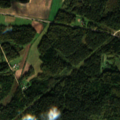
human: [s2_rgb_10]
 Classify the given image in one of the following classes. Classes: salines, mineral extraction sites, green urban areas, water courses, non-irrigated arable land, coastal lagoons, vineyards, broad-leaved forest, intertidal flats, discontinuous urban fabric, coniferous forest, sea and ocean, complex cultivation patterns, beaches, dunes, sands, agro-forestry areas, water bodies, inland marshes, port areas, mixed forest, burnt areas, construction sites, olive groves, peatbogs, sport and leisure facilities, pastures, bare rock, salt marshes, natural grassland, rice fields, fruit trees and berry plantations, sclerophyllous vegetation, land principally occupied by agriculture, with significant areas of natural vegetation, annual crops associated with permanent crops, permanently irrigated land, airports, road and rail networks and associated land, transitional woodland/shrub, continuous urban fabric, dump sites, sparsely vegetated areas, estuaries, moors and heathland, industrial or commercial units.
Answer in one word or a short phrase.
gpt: non-irrigated arable land, land principally occupied by agriculture, with significant areas of natural vegetation, coniferous forest, mixed forest, transitional woodland/shrub